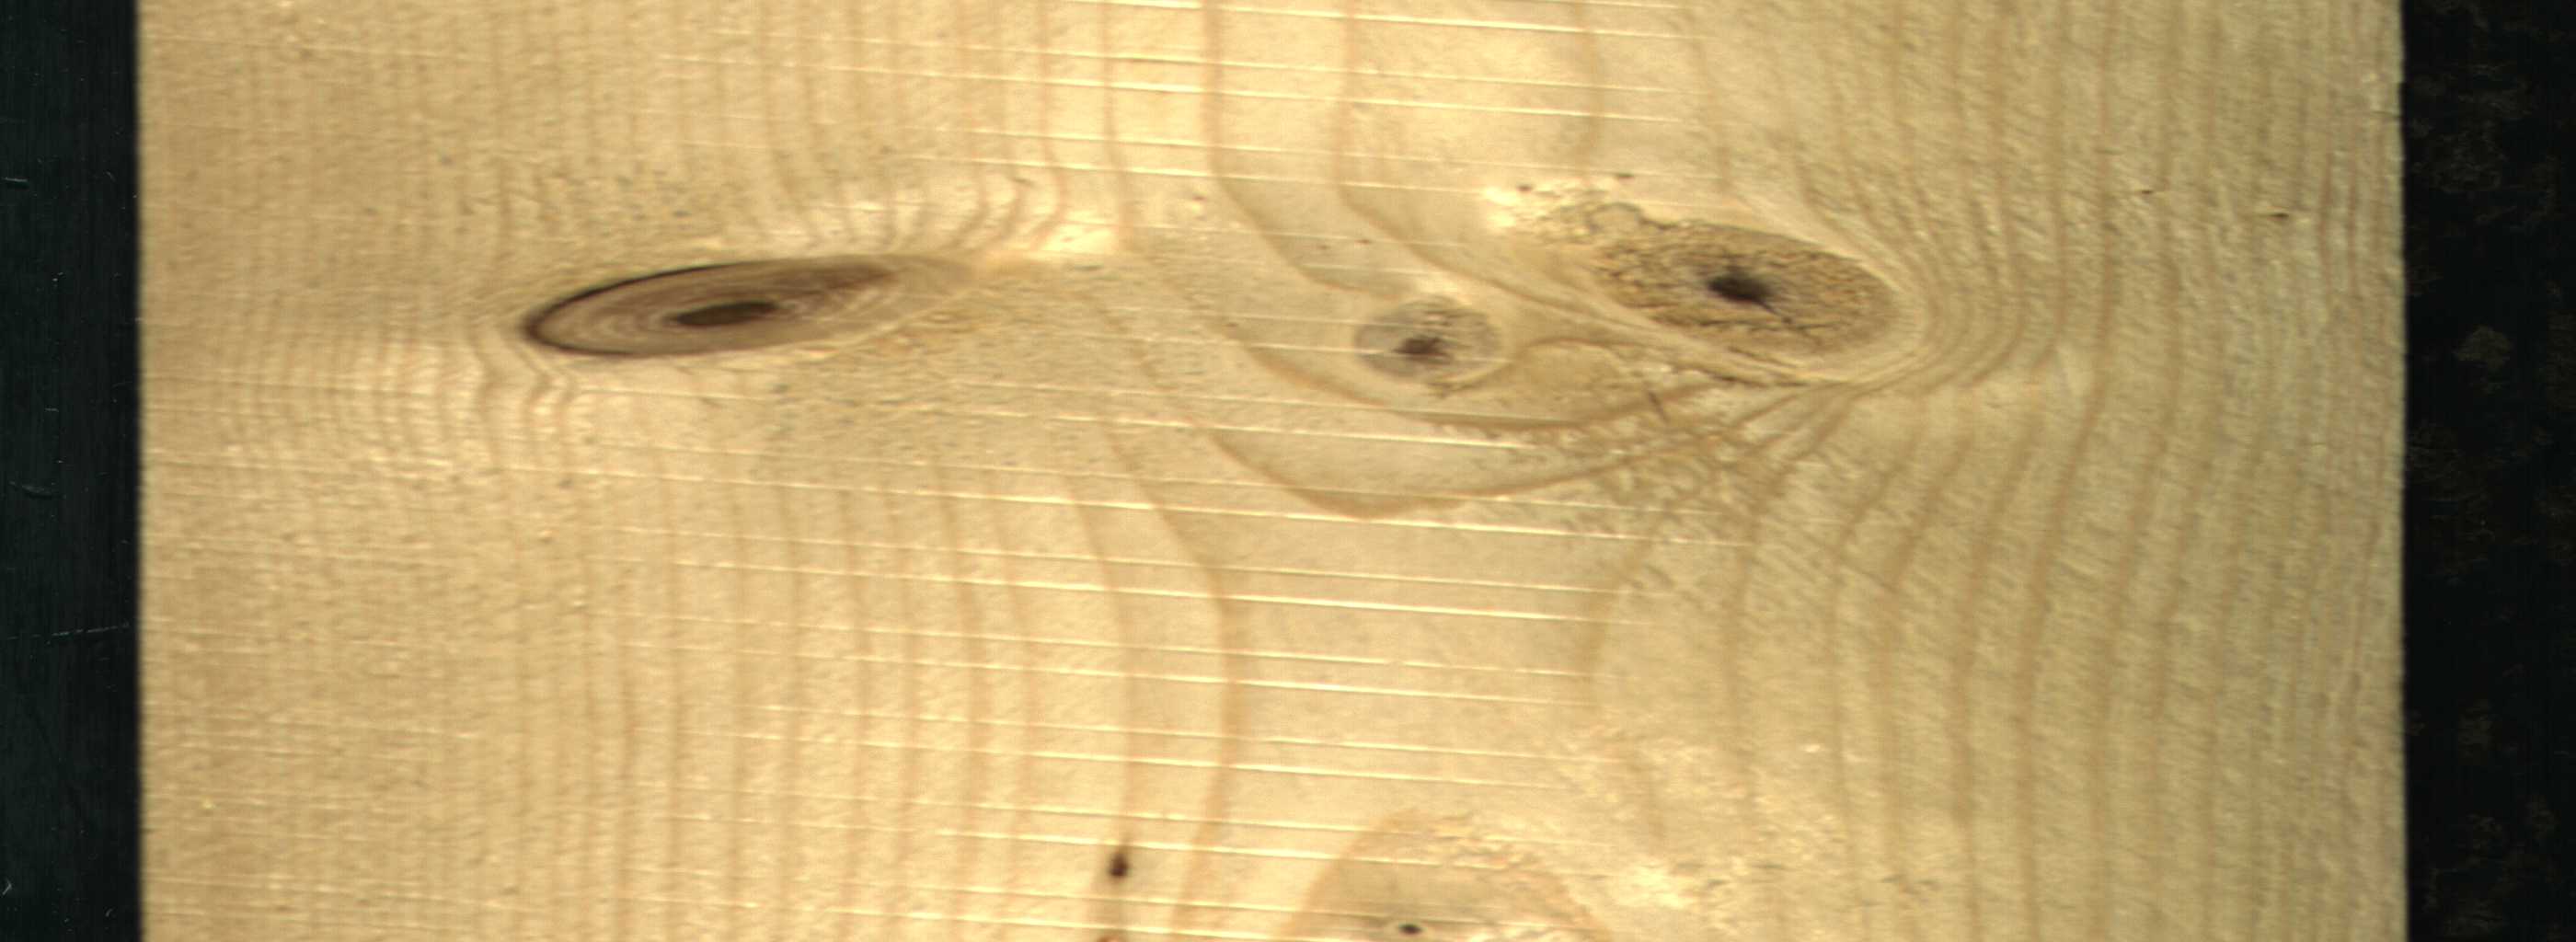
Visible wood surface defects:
resin
Dead_Knot
Live_Knot
Live_Knot
Live_Knot